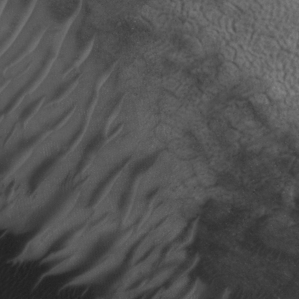
Label: non_frost